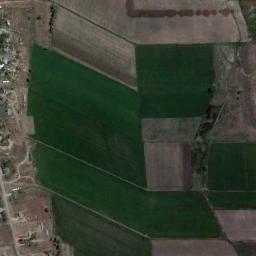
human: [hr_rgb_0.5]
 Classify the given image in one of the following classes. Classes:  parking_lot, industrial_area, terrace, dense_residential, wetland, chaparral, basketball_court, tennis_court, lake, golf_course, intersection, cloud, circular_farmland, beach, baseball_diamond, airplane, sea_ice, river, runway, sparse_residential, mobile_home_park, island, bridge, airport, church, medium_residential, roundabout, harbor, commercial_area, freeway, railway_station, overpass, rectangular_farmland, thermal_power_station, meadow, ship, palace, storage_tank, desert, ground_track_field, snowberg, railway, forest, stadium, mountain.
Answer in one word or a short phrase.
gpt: rectangular_farmland